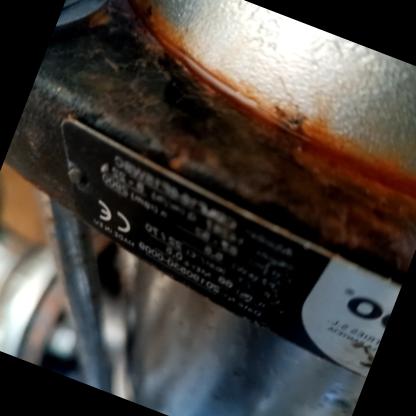
Klasa: tabliczka-znamionowa